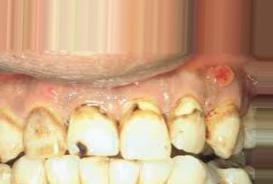
Condition: Tooth Discoloration